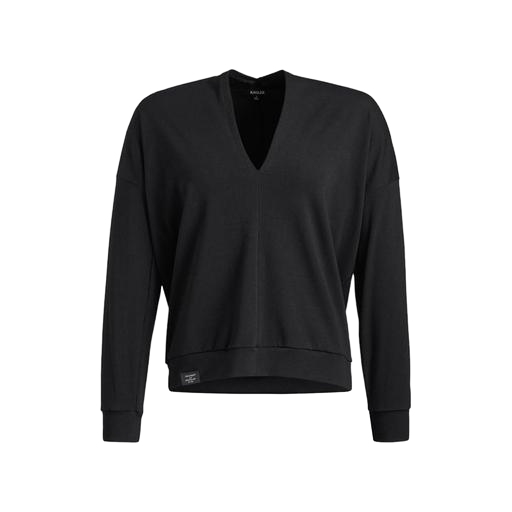
black women’s ua studio oversized t, long-sleeve top, black easygoing drop shoulder, white background